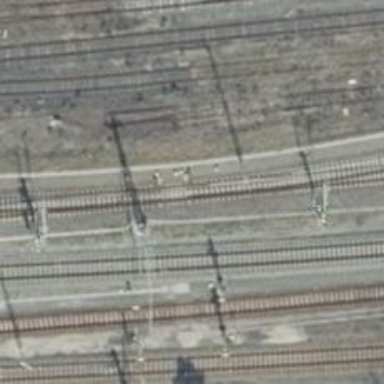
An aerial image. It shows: Railway switch.